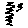
Label: zigzag